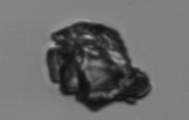
Label: Delphineis